Возьмите медный диск диаметром около $10~см$ и толщиной примерно $0,2~мм$ (для этого эксперимента также подходят другие металлы, такие как мягкая сталь или алюминий). В центре диска сделайте круглое углубление диаметром $15$-$20~мм$ и глубиной $2$-$3~мм$. Если такой диск поместить на поверхность воды, то он, вероятно, будет плавать. Однако, если на него плеснуть немного воды, диск почти наверняка утонет, потому что металл плотнее воды. Теперь поместите сухой диск на поверхность воды и направьте сильную вертикальную струю воды вниз в центральное углубление. То, что вы увидите, парадоксально – струя толкает диск вниз, но не может его потопить! Можно также заметить, что на поверхности диска имеется круглый "горб" воды, который выталкивается наружу расходящимся тонким слоем воды (см. рисунок).  В гидравлике наблюдаемый водяной "горб" известен как "гидравлический скачок" (на рисунке отмечен как hydraulic jump) и характеризуется резким, ступенчатым повышением уровня воды в открытом водном пути; при скачке характер движения воды меняется. Когда жидкость, движущаяся с высокой скоростью, попадает в зону, в которой она имеет меньшую скорость, происходит довольно резкое повышение уровня жидкости: быстро текущая жидкость внезапно замедляется и увеличивает свою глубину. Распространенным примером гидравлического скачка является примерно круговая стационарная волна, которая образуется вокруг центрального потока воды, падающего на плоское дно кухонной раковины. "Горб" воды у края медного диска очень похож на это легко наблюдаемое явление. Углубление в центре диска обеспечивает диску горизонтальную устойчивость – без него диск быстро удалялся бы из-под струи воды.
Теперь перейдем к вопросу! Почему диск не опускается под давлением, создаваемым мощной струей воды?
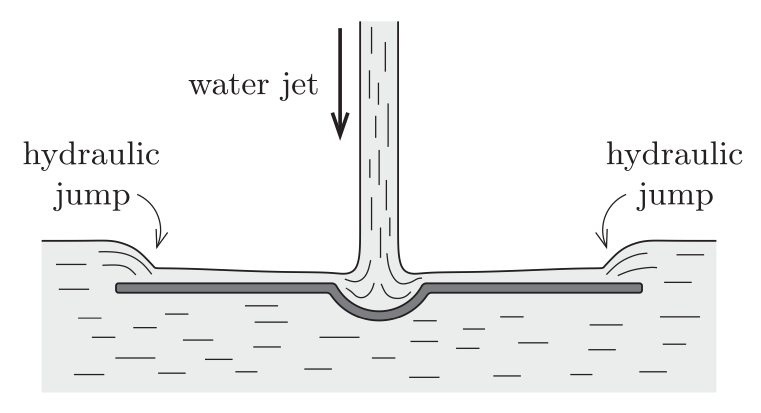
Ответ: За счёт "вдавливания" диска создаётся разность давлений под и над ним, которая и не даёт ему потонуть
Темы:
T, ★, Механика, Гидродинамика, 200 задач, Давление